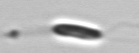
Label: Chrysochromulina